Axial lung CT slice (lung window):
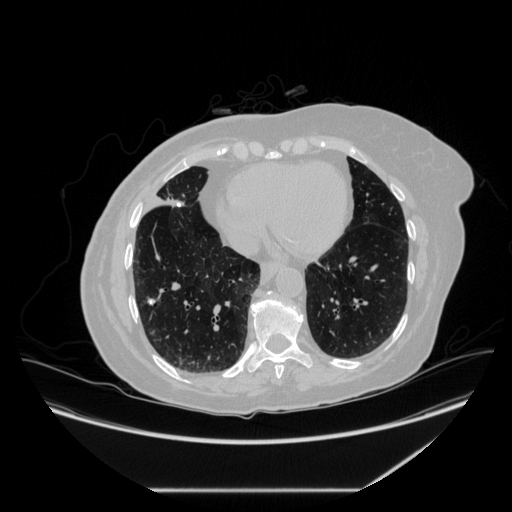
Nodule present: yes
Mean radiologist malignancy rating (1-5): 1.5